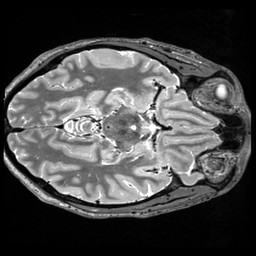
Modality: T2w
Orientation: axial
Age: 46
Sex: male
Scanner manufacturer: siemens
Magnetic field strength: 3 T
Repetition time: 3.2 s
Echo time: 0.56 s